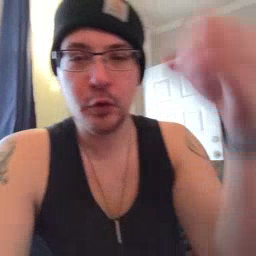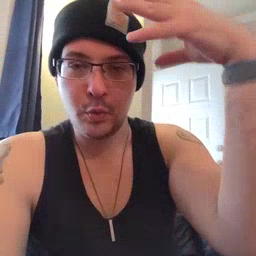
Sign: shower